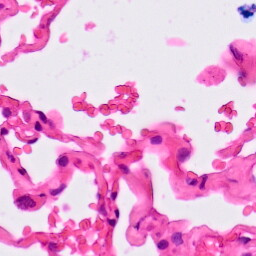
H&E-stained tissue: Lung